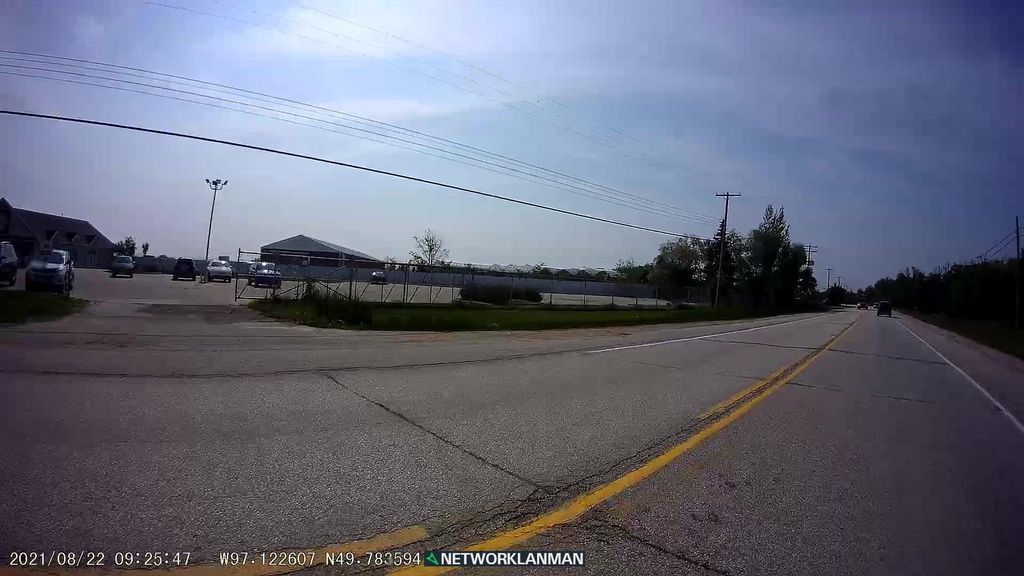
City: winnipeg